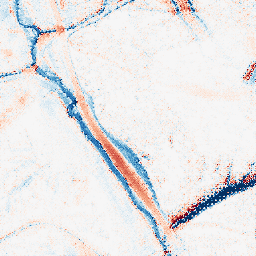
Category: morphological
Decomposition family: morphological_ellipse
Decomposition parameters: operation: average
width: 20
height: 30
Upsampling method: regularized
Upsampling parameters: scale: 2
lambda_reg: 0.1
Upsampling scale: 2